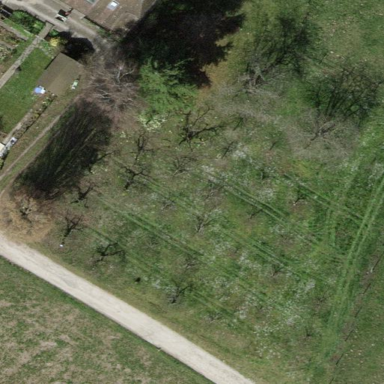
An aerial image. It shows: Orchard.